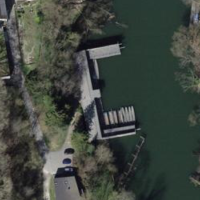
EUNIS habitat code: 15
Species observed at this site:
Lamium galeobdolon